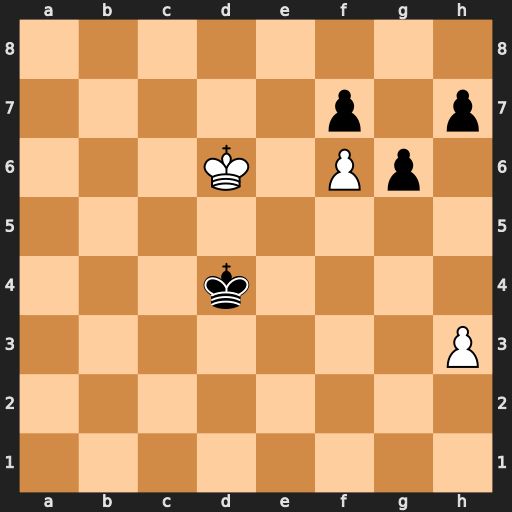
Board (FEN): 8/5p1p/3K1Pp1/8/3k4/7P/8/8
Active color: w
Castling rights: -
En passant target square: -
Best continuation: Ke7 g5 Kxf7